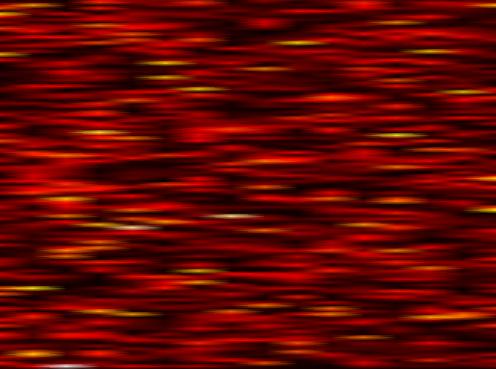
Label: OFDM